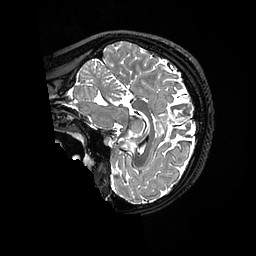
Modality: T2w
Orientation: sagittal
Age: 21
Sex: female
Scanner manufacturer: ge
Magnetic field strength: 3 T
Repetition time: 3.202 s
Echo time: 0.06683 s